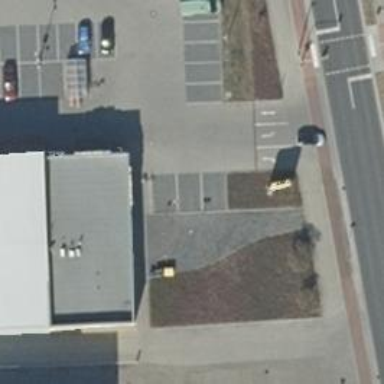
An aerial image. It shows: Parking space.